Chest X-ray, PA view. Patient: 20 years old, sex F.
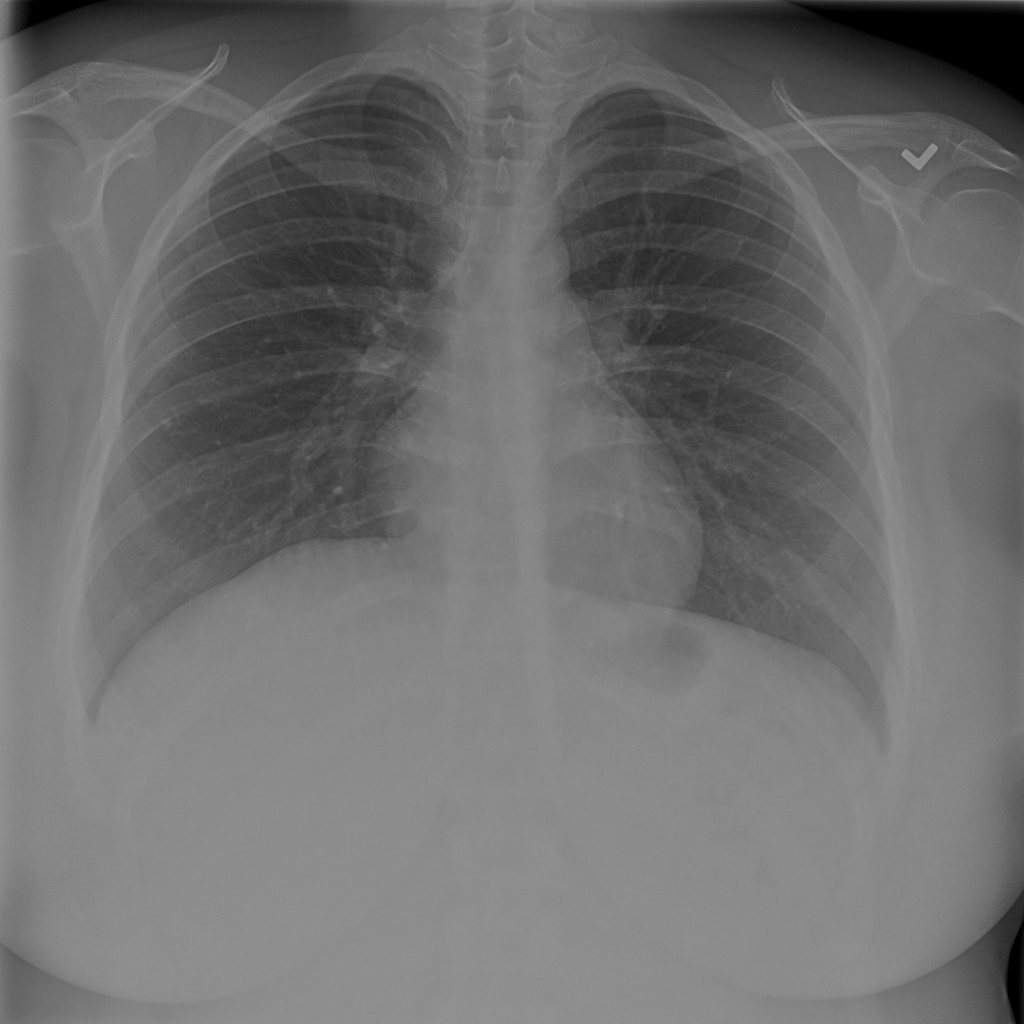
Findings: No Finding